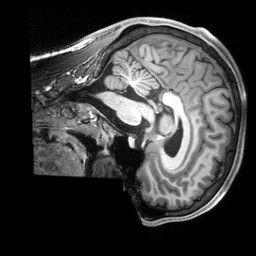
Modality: T1w
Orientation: sagittal
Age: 23
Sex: male
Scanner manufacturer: siemens
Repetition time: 2.3 s
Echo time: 0.00229 s